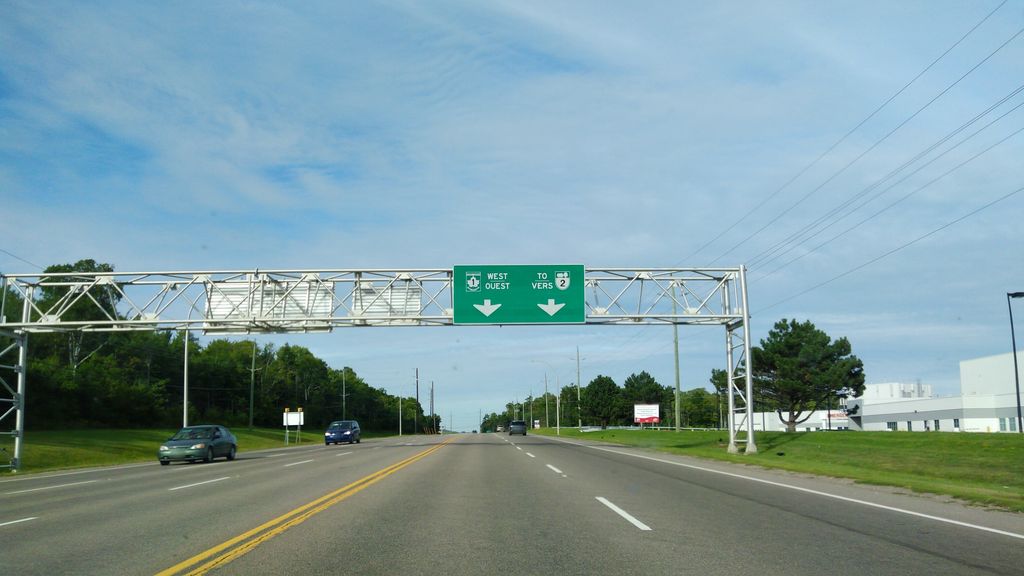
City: charlottetown